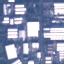
Land use / land cover: Industrial